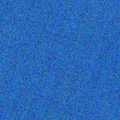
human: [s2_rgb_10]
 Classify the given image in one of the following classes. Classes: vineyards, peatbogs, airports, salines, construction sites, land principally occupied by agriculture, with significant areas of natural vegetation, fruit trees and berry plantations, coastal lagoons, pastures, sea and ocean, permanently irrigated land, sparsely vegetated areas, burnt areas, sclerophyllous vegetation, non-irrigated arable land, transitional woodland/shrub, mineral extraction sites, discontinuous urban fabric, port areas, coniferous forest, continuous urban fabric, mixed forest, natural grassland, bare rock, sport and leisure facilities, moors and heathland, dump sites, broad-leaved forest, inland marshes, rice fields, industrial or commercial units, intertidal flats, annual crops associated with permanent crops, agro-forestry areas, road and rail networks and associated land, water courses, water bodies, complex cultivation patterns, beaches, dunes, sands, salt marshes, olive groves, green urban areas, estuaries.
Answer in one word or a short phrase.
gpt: sea and ocean